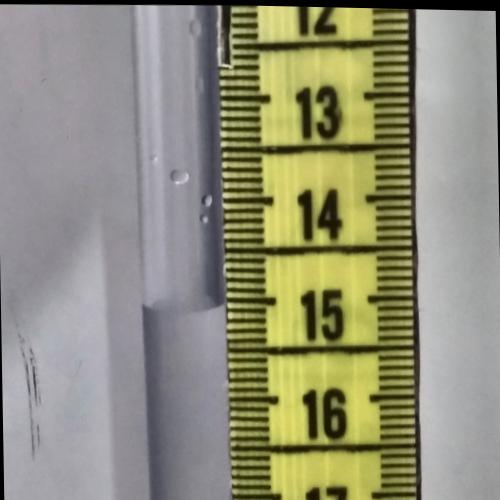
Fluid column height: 15.0 cm